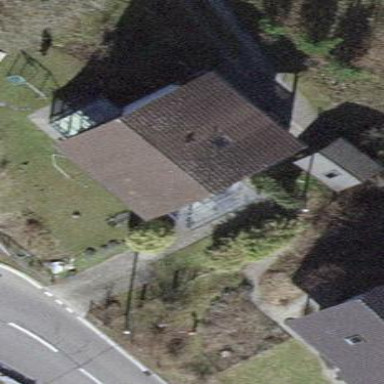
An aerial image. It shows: Detached building.